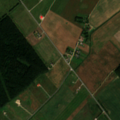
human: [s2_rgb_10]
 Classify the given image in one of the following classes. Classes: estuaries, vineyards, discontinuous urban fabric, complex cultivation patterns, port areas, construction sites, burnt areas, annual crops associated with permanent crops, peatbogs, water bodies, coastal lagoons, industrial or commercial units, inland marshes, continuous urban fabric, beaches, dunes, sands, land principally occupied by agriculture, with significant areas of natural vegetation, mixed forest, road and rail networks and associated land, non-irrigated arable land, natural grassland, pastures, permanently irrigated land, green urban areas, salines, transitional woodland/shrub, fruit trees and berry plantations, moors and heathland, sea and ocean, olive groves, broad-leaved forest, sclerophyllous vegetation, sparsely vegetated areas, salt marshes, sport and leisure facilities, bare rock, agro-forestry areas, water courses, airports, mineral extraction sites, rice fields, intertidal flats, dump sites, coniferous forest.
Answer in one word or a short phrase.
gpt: non-irrigated arable land, fruit trees and berry plantations, complex cultivation patterns, broad-leaved forest, coniferous forest, mixed forest